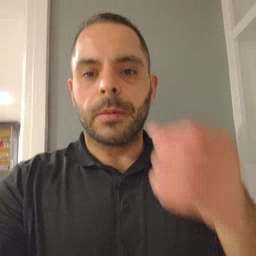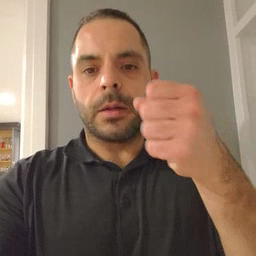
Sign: milk